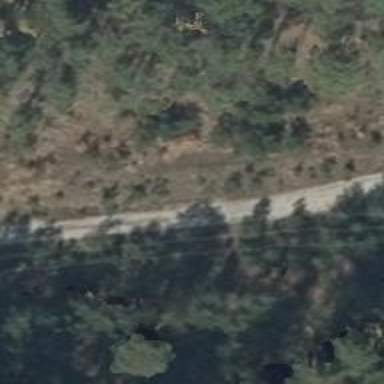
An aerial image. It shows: Dirt track road with grade 3 tracktype.